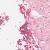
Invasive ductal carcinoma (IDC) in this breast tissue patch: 0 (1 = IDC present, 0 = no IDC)